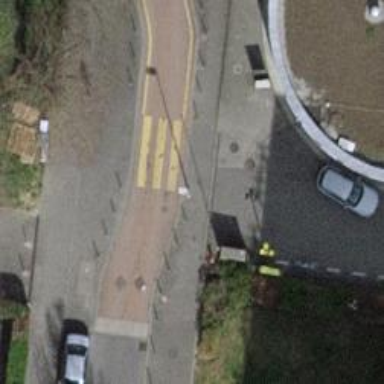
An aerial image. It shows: Uncontrolled zebra crossing with yellow markings.